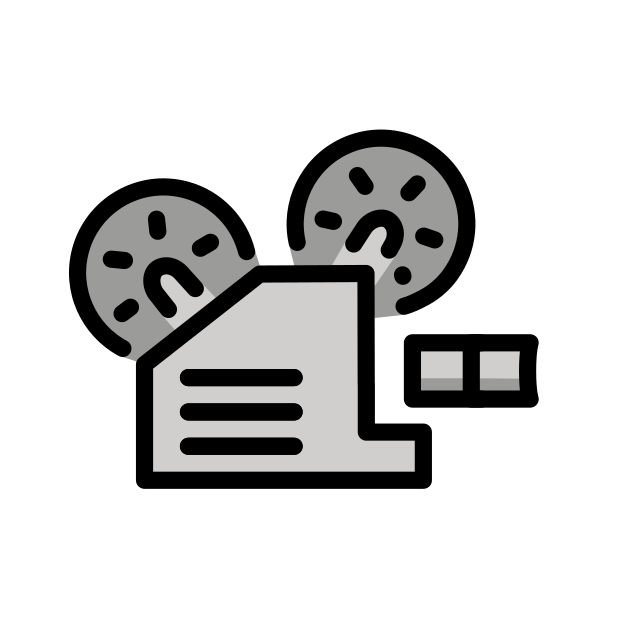
film projector